Current action and preconditions to check: trajectory_clear

Your task: For each precondition in the list above, predict whether it will hold at this action.

Consider the current scene as observed from the mobile robot's camera, and analyze the predicted future states of all dynamic agents (e.g., people, animals, vehicles, or any moving entities) within the NEXT SECOND.

IMPORTANT: Only answer "very likely" if you are absolutely certain—based on strong, clear evidence—that a dynamic agent will violate the precondition in the predicted future state. Do NOT answer "very likely" for unlikely, ambiguous, or low-probability risks.

Ask yourself for each precondition: Is there a high probability, with clear and convincing evidence, that the predicted future states of any dynamic agent will interfere with the predicted future state of the currently executing action within the NEXT SECOND, causing that precondition to fail?

Assess the risk level based on these predictions. Use "likely" or "very likely" if motions create a clear risk of interference.

Use "neutral" or "improbable" if agents are nearby but their predicted paths are clearly diverging or non-conflicting.

Failure Risk Categories: "very improbable", "improbable", "neutral", "likely", "very likely"

Answer Format: Output ONLY the probability_of_failure value from these categories: "very improbable", "improbable", "neutral", "likely", "very likely"

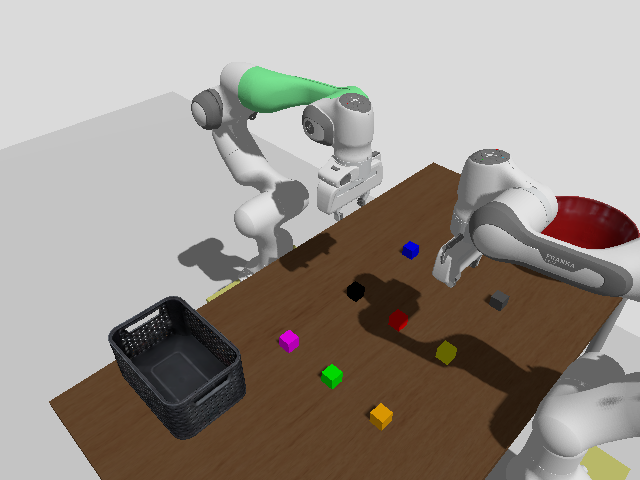

Answer: improbable